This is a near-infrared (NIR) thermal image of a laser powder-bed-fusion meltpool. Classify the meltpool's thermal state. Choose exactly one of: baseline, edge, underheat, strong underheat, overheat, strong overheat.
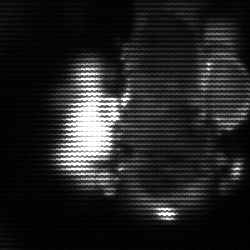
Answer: strong underheat